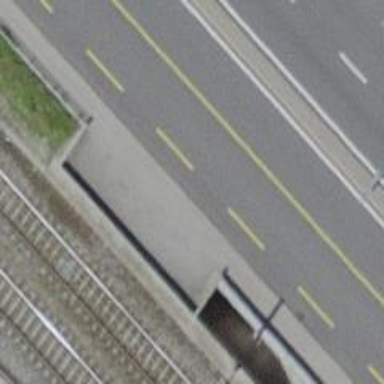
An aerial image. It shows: Tertiary road passing through tunnel with asphalt surface.